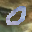
Label: 0